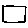
Label: square